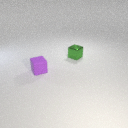
small purple rubber cube in front of small green metal cube